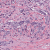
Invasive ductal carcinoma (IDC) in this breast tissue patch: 1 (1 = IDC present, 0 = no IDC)